Question: I am new at Qt and I want to write my custom QGraphicsItem which contains a rectangle and couple of buttons. I want to write a single custom component that could be easily added to QGraphicsScene and moved or resized with contents(buttons and rectangles) in it. In the end I want to add multiple customized QGraphicsItem to my QGraphicsScene. My question is how can I write this customized QGraphicsItem that contains buttons and rectangles which relative positions to each other are constant.
In this drawing green colored rectangles represent buttons and their relative position to each other always stays same (as if they are placed using qlayouts)

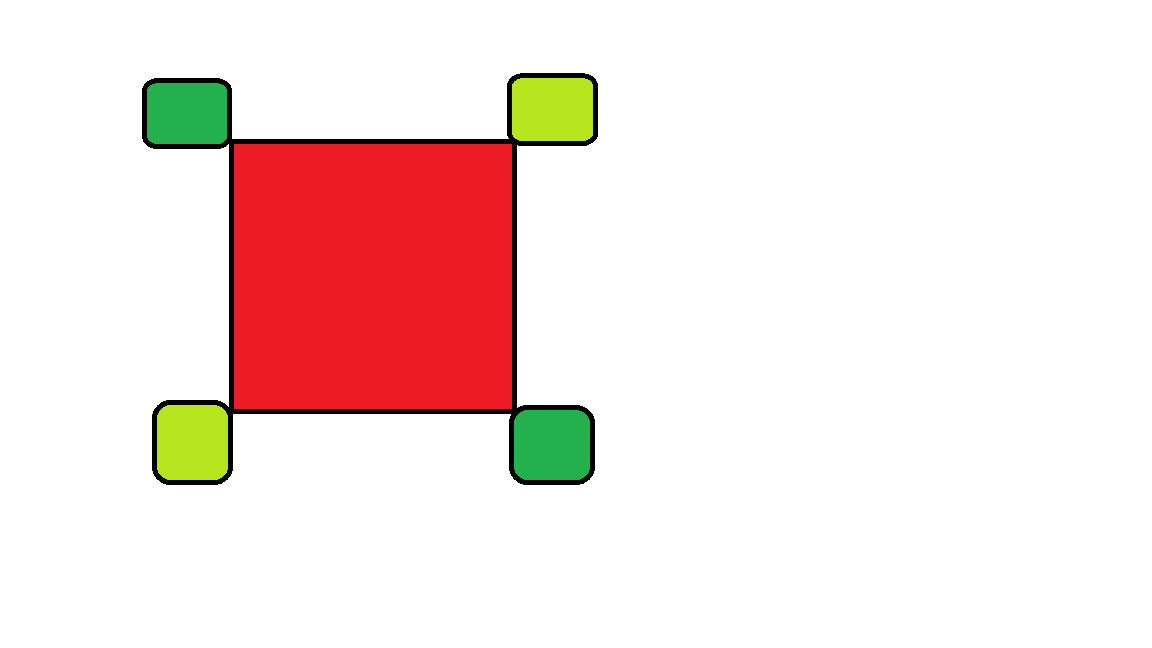
Answer: Thanks to @replete, from the example at <URL> I was able to create a custom QGraphicsItem with clickable sub-parts in it. In code below BboxItem represents container QGraphicsItem and BboxItemContent represents childs of it. By emitting signals whith mause click events I was able to implement button like features. And I can move the BboxItem by setting its bounding rectangle.
BboxItem related source code:
'''
BboxItemContent::BboxItemContent(QGraphicsItem *parent, int type, QColor color,QRectF *rect)
: QGraphicsObject(parent)
{
content_rectangle = rect;
content_type = type;
switch (type)
{
case 0:
rectangle_color = color;
icon = 0;
break;
case 1:
icon = new QImage(":/resource/assets/info_btn.png");
break;
case 2:
icon = new QImage(":/resource/assets/close_btn.png");
break;
}
}
BboxItemContent::~BboxItemContent()
{
delete icon;
}
QRectF BboxItemContent::boundingRect() const
{
return QRectF(content_rectangle->x(), content_rectangle->y(), content_rectangle->width(), content_rectangle->height());
}
void BboxItemContent::paint(QPainter *painter,
const QStyleOptionGraphicsItem *option, QWidget *widget)
{
if (icon == 0)
{
QPen pen(rectangle_color, 3);
painter->setPen(pen);
painter->drawRect(*content_rectangle);
}
else
{
painter->drawImage(*content_rectangle, *icon);
}
}
void BboxItemContent::mousePressEvent(QGraphicsSceneMouseEvent * event)
{
emit bboxContentClickedSignal();
}
void BboxItemContent::setRect(QRectF *rect)
{
content_rectangle = rect;
update();
}
BboxItem::BboxItem(QGraphicsItem *parent,QRectF *itemRect) : BboxItemContent(parent,0,Qt::red, itemRect)
{
setFlag(ItemHasNoContents);
bbox_area = new BboxItemContent(this, 0, Qt::red, itemRect);
info_btn = new BboxItemContent(this, 1, Qt::red, new QRectF(itemRect->x() - 30, itemRect->y(), 30, 30));
connect(info_btn, &BboxItemContent::bboxContentClickedSignal, this, &BboxItem::onInfoClickedSlot);
delete_btn= new BboxItemContent(this, 2, Qt::red, new QRectF((itemRect->x()+itemRect->width()), itemRect->y(), 30, 30));
connect(delete_btn, &BboxItemContent::bboxContentClickedSignal, this, &BboxItem::onDeleteClickedSlot);
}
void BboxItem::onDeleteClickedSlot()
{
//delete clicked actions
}
void BboxItem::onInfoClickedSlot()
{
//info clicked actions
}
void BboxItem::setRect(QRectF *rect)
{
bbox_area->setRect(rect);
info_btn->setRect(new QRectF(rect->x() - 30, rect->y(), 30, 30));
delete_btn->setRect(new QRectF((rect->x() + rect->width()), rect->y(), 30, 30));
}
'''
Related Headers:
'''
class BboxItemContent : public QGraphicsObject
{
Q_OBJECT
public:
BboxItemContent(QGraphicsItem *parent = 0, int type = 0, QColor color = Qt::red, QRectF *rect=nullptr);
~BboxItemContent();
// Inherited from QGraphicsItem
QRectF boundingRect() const override;
void paint(QPainter *painter, const QStyleOptionGraphicsItem *option, QWidget *widget = 0) override;
void setRect(QRectF *rect);
signals:
void bboxContentClickedSignal();
protected:
void mousePressEvent(QGraphicsSceneMouseEvent *event);
private:
QImage *icon;
QColor rectangle_color;
QRectF *content_rectangle;
int content_type;
};
class BboxItem : public BboxItemContent {
Q_OBJECT
public:
BboxItem(QGraphicsItem *parent = 0,QRectF *itemRect=nullptr);
void setRect(QRectF *rect);
private slots:
void onDeleteClickedSlot();
void onInfoClickedSlot();
private:
BboxItemContent *delete_btn;
BboxItemContent *bbox_area;
BboxItemContent *info_btn;
};
'''